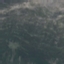
Land use / land cover: HerbaceousVegetation